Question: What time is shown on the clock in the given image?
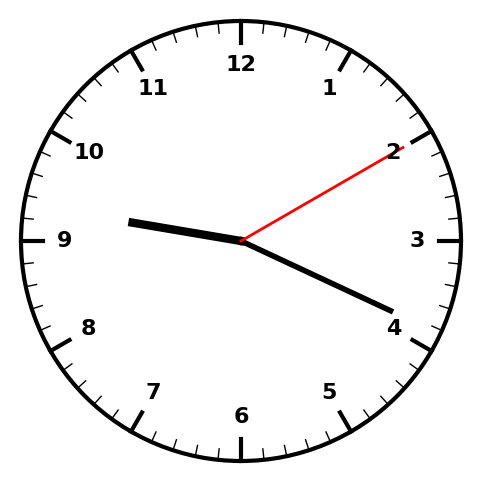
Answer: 09:19:10